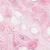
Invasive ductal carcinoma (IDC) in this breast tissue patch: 0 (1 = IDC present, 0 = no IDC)